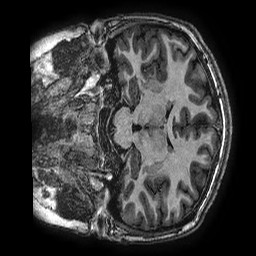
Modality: T1w
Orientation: coronal
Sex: female
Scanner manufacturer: ge
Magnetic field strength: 3 T
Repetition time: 0.00766 s
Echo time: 0.003476 s